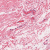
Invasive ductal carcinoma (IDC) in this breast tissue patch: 0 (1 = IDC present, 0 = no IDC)